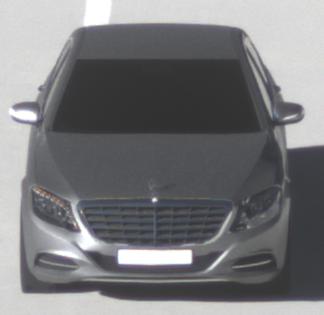
Make: Mercedes-Benz
Model: S 400 HYBRID
Detailed model: S-Class (222) Limousine
Model produced from: 2013/05
Model produced until: 2015/04
Doors: 4
Color: gray
Road condition: dry road
Daytime: morning or afternoon
Contrast: high contrast